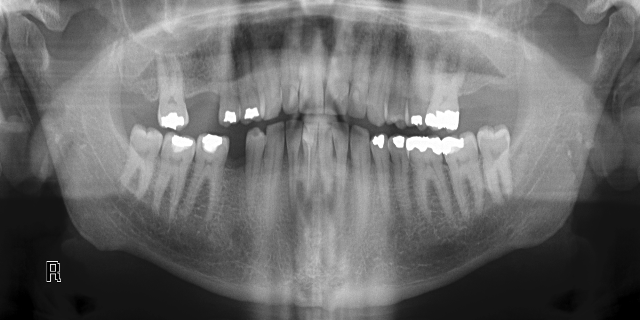
adult